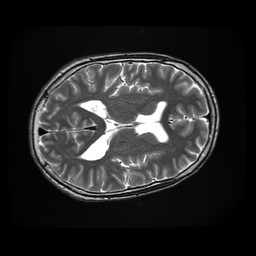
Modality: T2w
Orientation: axial
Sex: male
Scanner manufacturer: ge
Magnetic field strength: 3 T
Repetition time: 5 s
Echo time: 0.1017 s